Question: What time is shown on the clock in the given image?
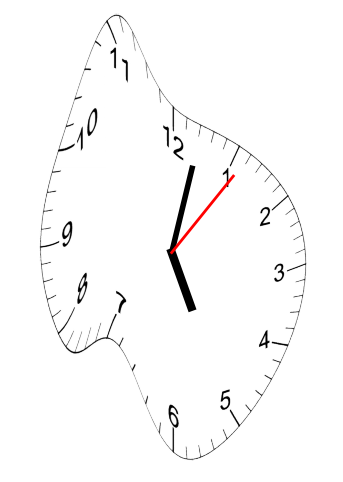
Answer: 05:02:06